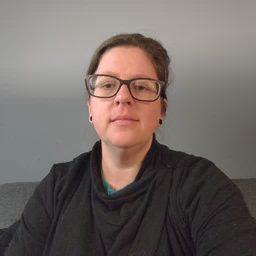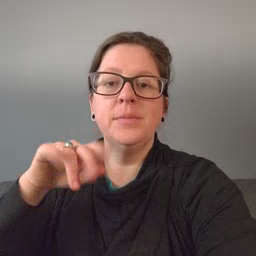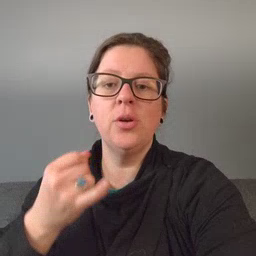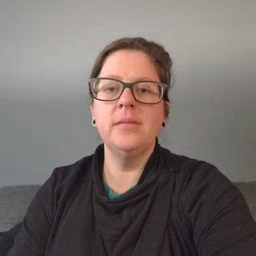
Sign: pajamas